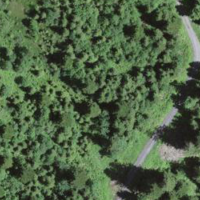
EUNIS habitat code: 23
Species observed at this site:
Senecio ovatus